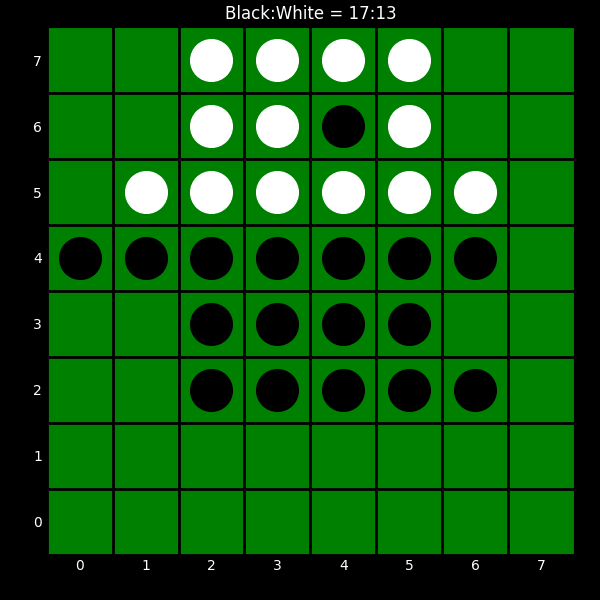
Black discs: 17
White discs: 13